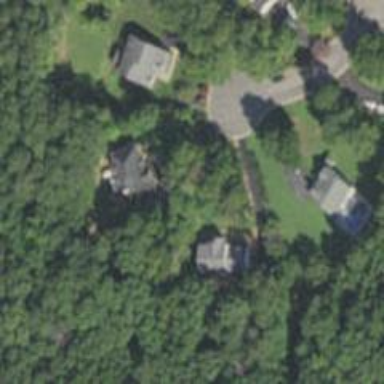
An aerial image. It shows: Driveway.